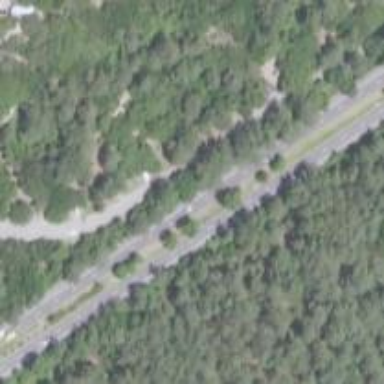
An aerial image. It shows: Trunk highway with expressway features.